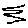
Label: zigzag